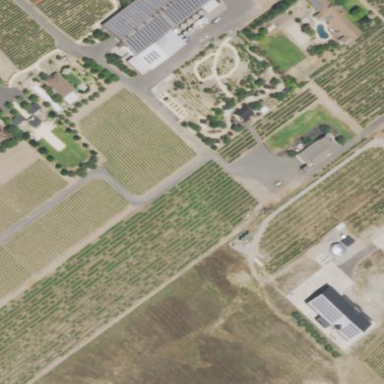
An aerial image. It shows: Vineyard growing wine grapes.